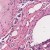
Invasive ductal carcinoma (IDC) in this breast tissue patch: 0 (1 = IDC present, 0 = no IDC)